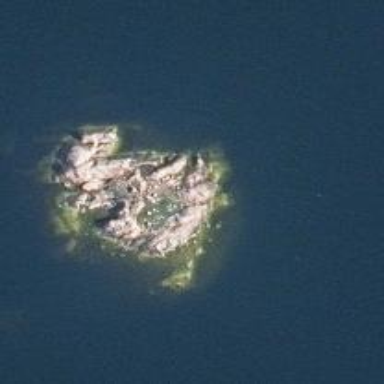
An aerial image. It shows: Islet along the natural coastline.